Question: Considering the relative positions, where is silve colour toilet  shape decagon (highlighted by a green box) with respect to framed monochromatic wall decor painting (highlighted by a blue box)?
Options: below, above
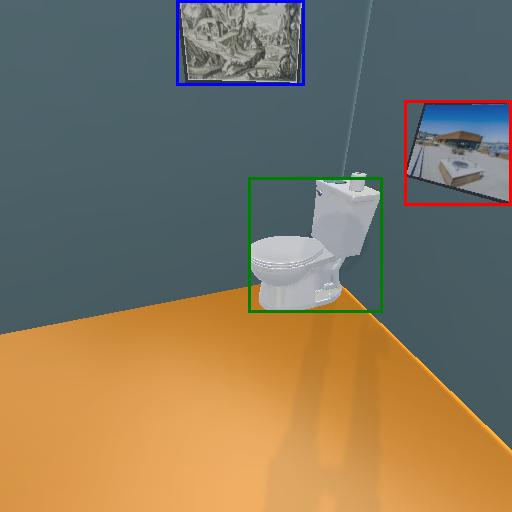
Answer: below